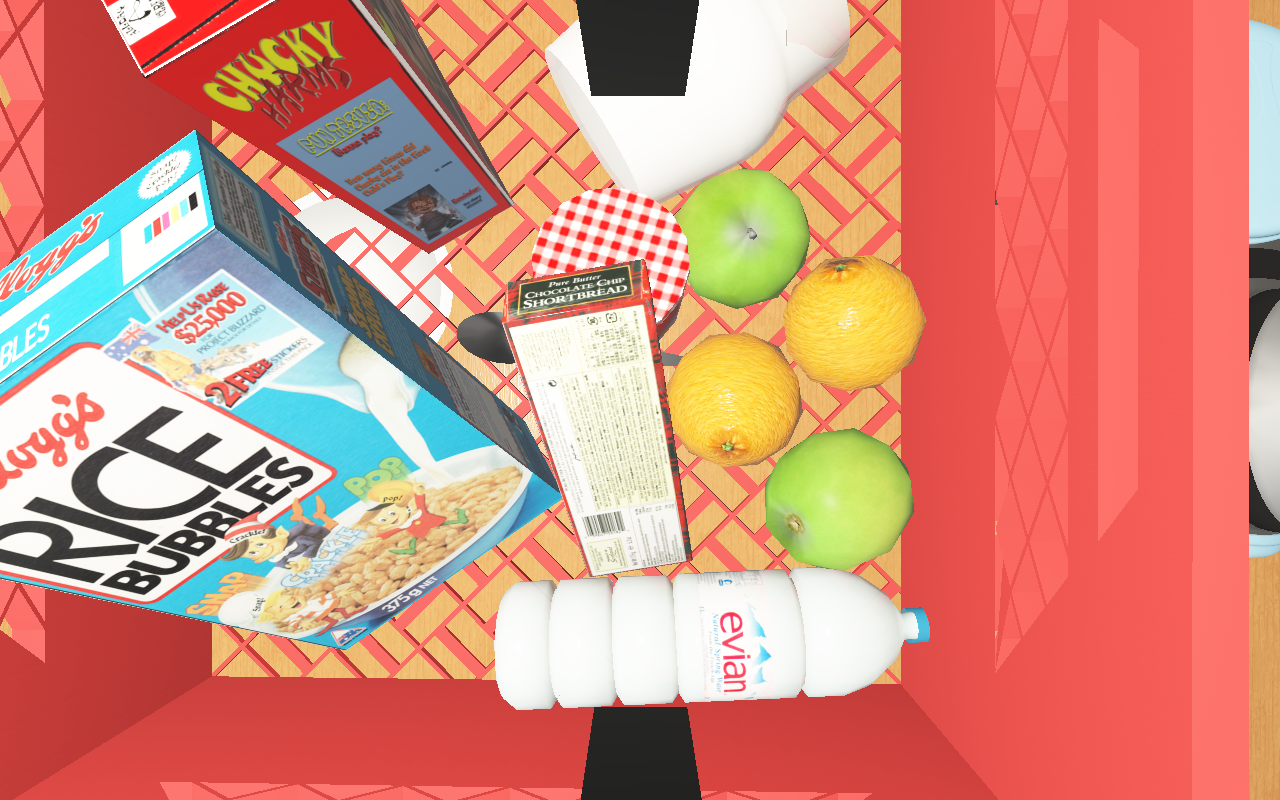
Objects in the scene:
carafe
water bottle
apple
orange
glass
wineglass
honey jar
jam jar
cereal box